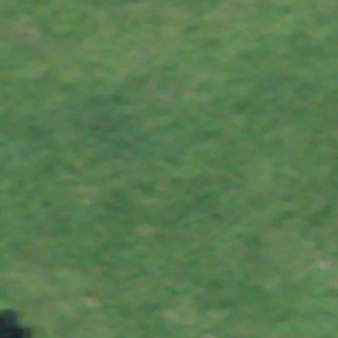
Label: other